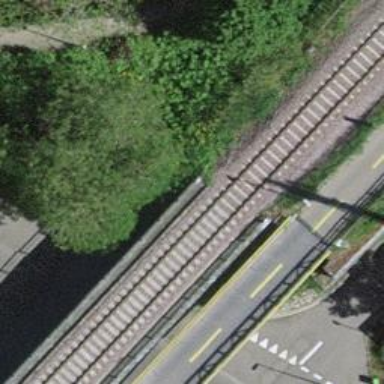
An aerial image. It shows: Railway bridge with electrified tracks and single rail.